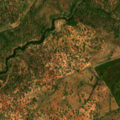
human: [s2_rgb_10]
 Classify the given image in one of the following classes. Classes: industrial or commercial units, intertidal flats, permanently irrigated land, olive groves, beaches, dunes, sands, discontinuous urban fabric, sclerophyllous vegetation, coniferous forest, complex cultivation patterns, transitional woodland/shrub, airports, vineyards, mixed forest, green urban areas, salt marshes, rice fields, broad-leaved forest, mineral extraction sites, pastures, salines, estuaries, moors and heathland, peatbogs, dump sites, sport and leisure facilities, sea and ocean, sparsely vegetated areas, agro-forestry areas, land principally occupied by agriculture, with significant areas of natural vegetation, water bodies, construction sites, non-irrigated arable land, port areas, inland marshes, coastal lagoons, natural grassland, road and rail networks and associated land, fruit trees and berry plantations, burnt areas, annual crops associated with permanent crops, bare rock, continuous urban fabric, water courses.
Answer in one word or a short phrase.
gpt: non-irrigated arable land, olive groves, agro-forestry areas, broad-leaved forest, transitional woodland/shrub